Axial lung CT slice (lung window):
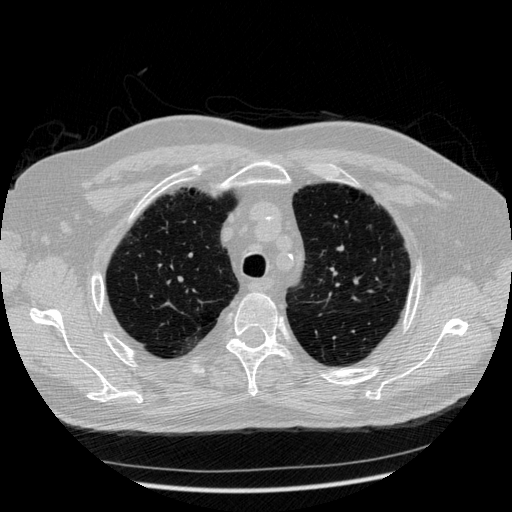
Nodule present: no